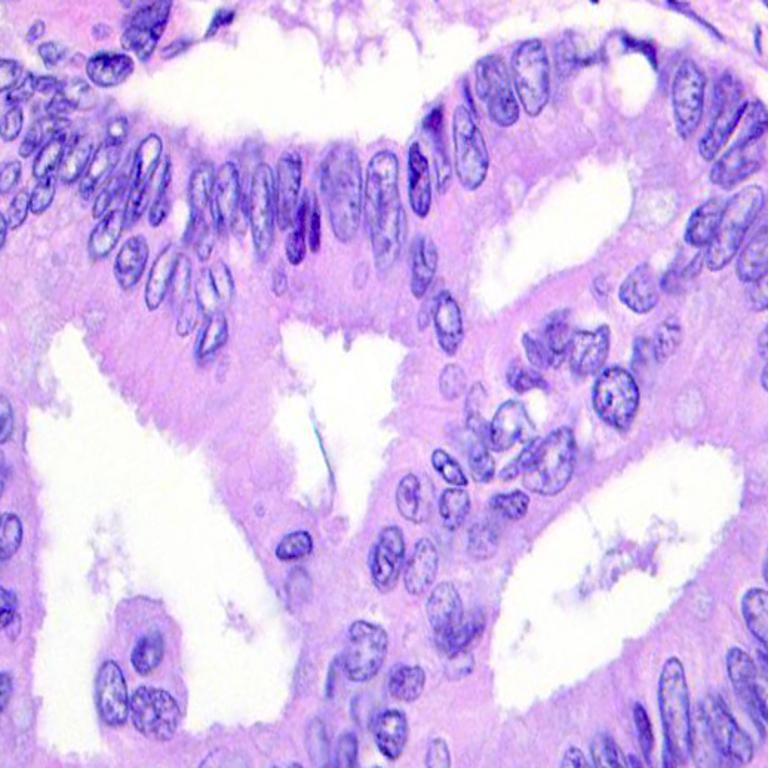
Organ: colon
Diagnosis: adenocarcinomas